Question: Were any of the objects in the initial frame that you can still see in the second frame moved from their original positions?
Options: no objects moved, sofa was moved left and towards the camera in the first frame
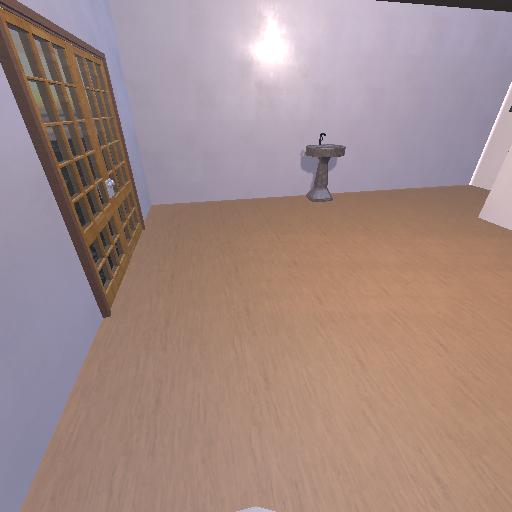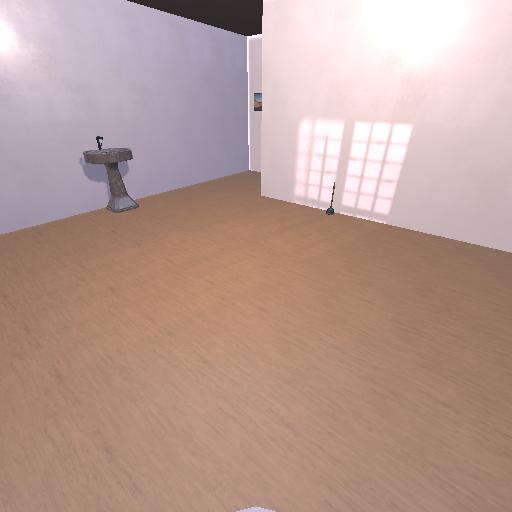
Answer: no objects moved